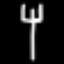
Label: fork